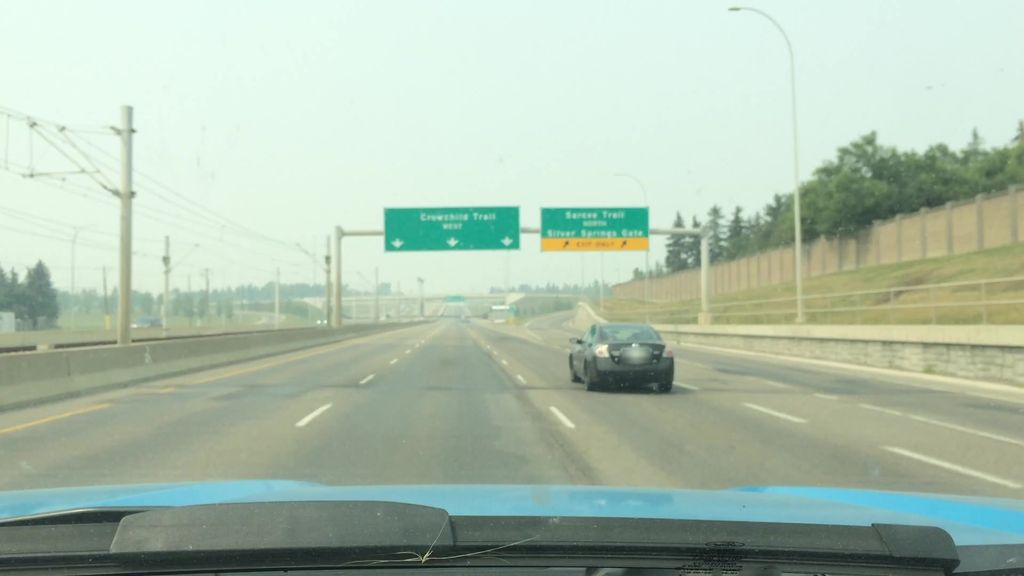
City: calgary